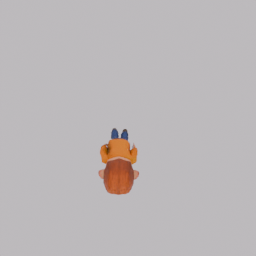
Label: people